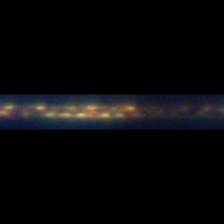
Taxon: Leptocylindrus
Group: Diatoms